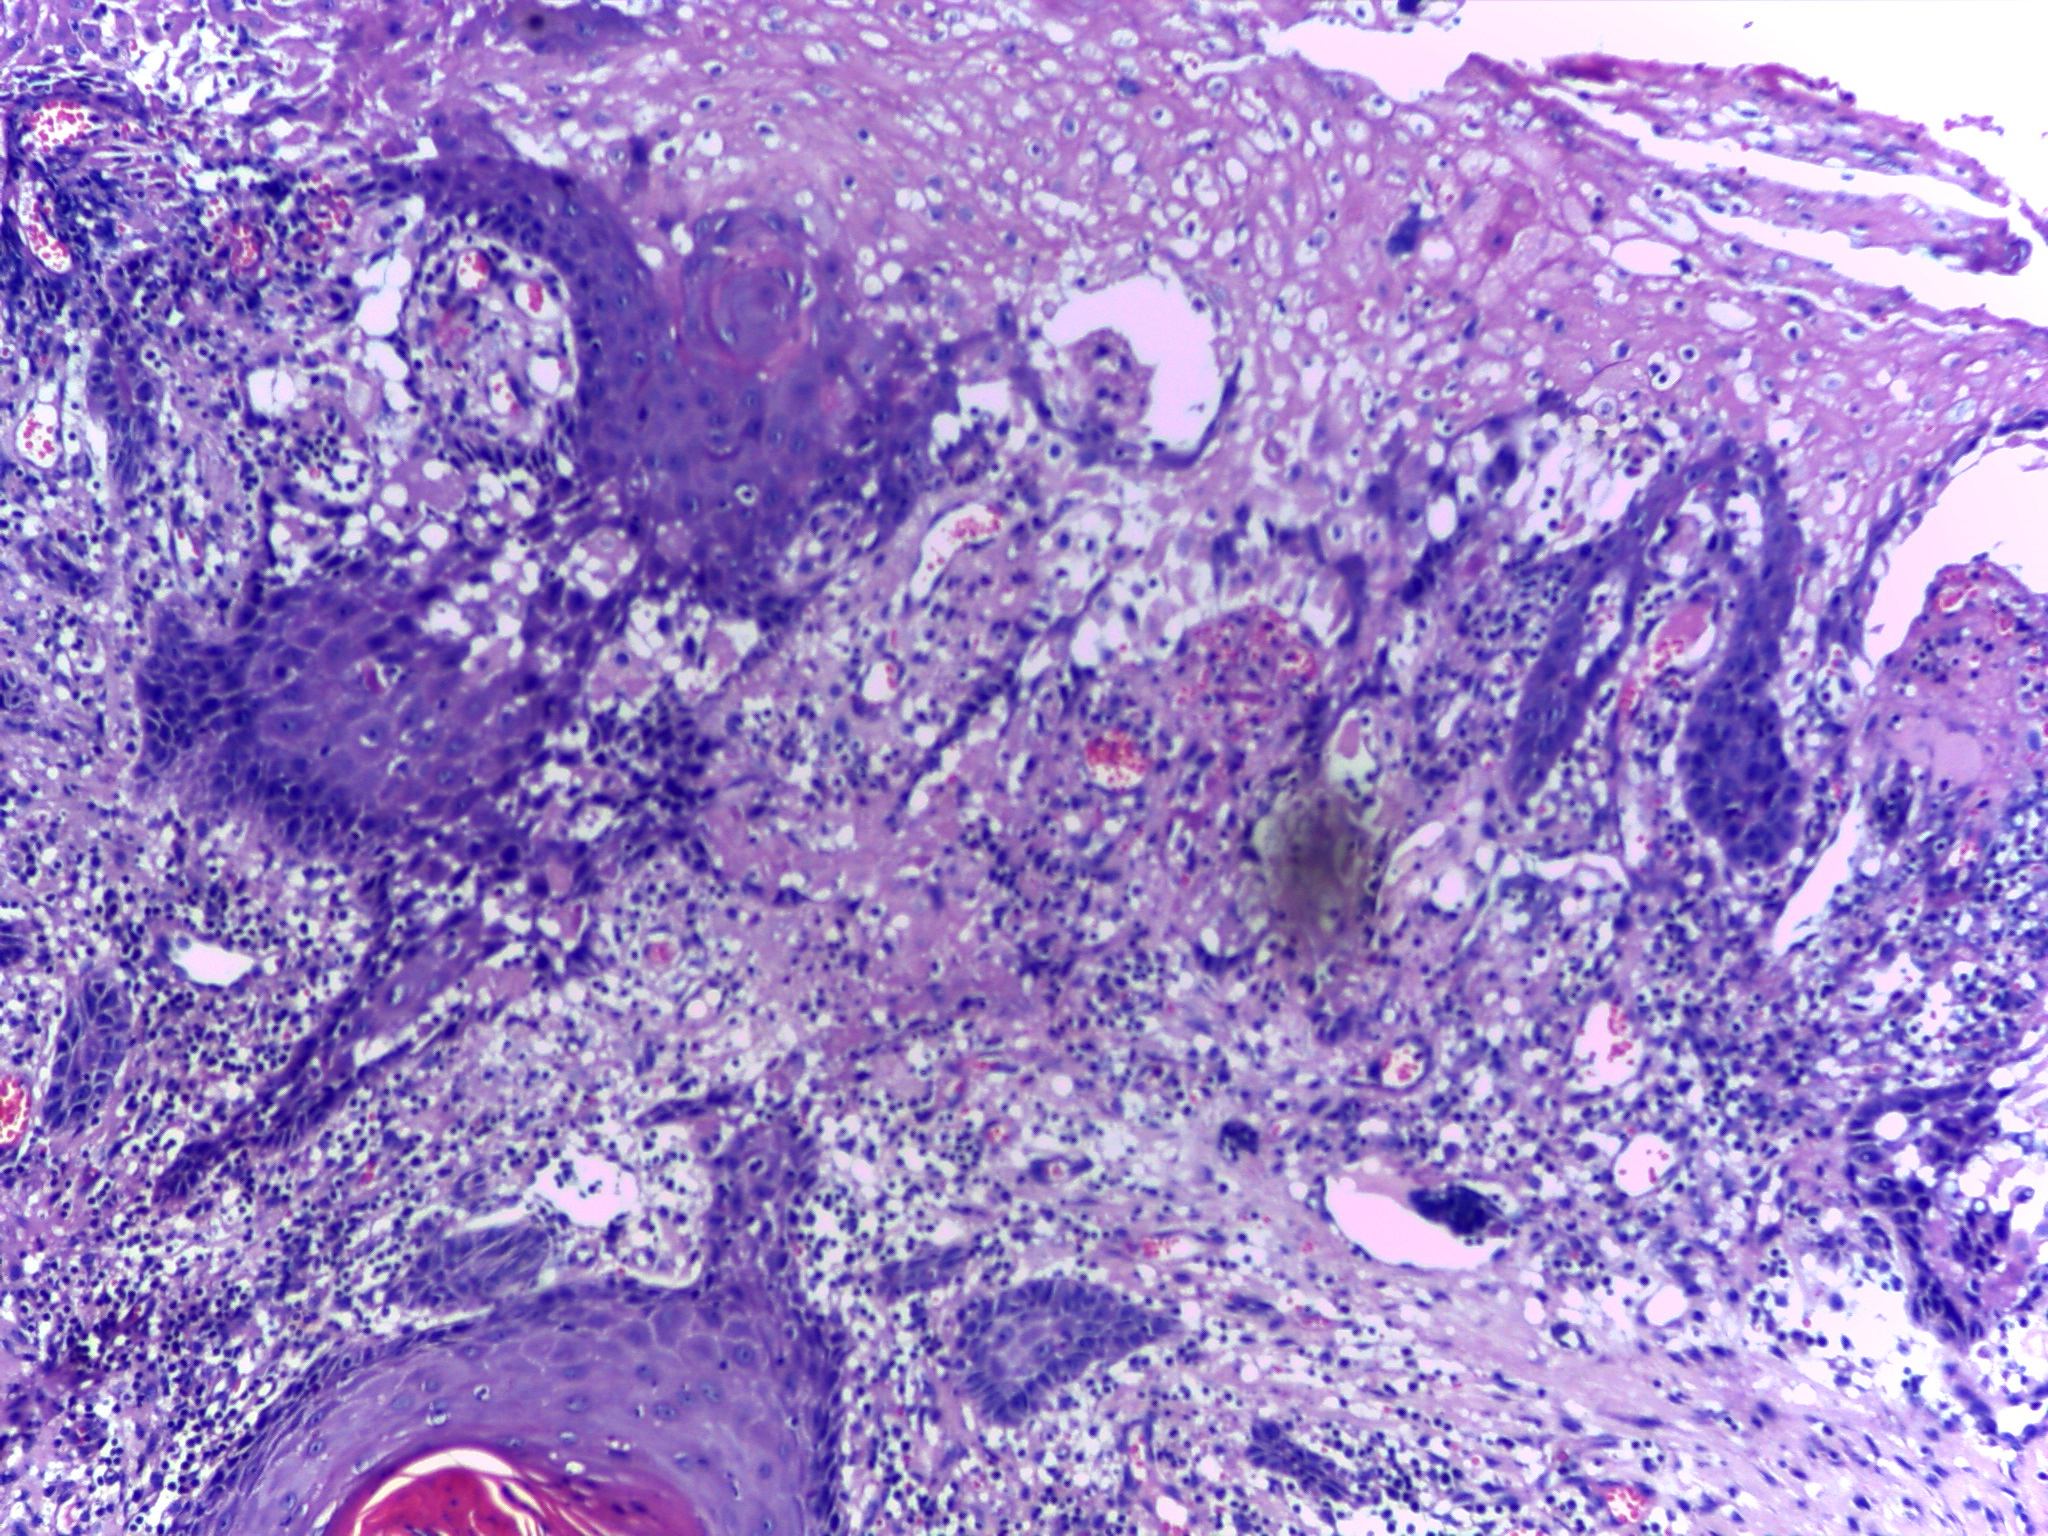
Diagnosis: OSCC